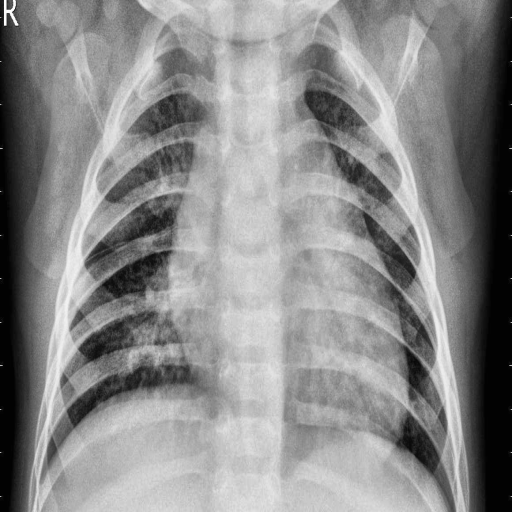
Finding: PNEUMONIA